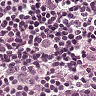
Metastatic tissue present: yes